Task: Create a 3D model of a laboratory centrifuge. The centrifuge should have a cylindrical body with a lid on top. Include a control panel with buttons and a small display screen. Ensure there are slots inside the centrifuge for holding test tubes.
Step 601:
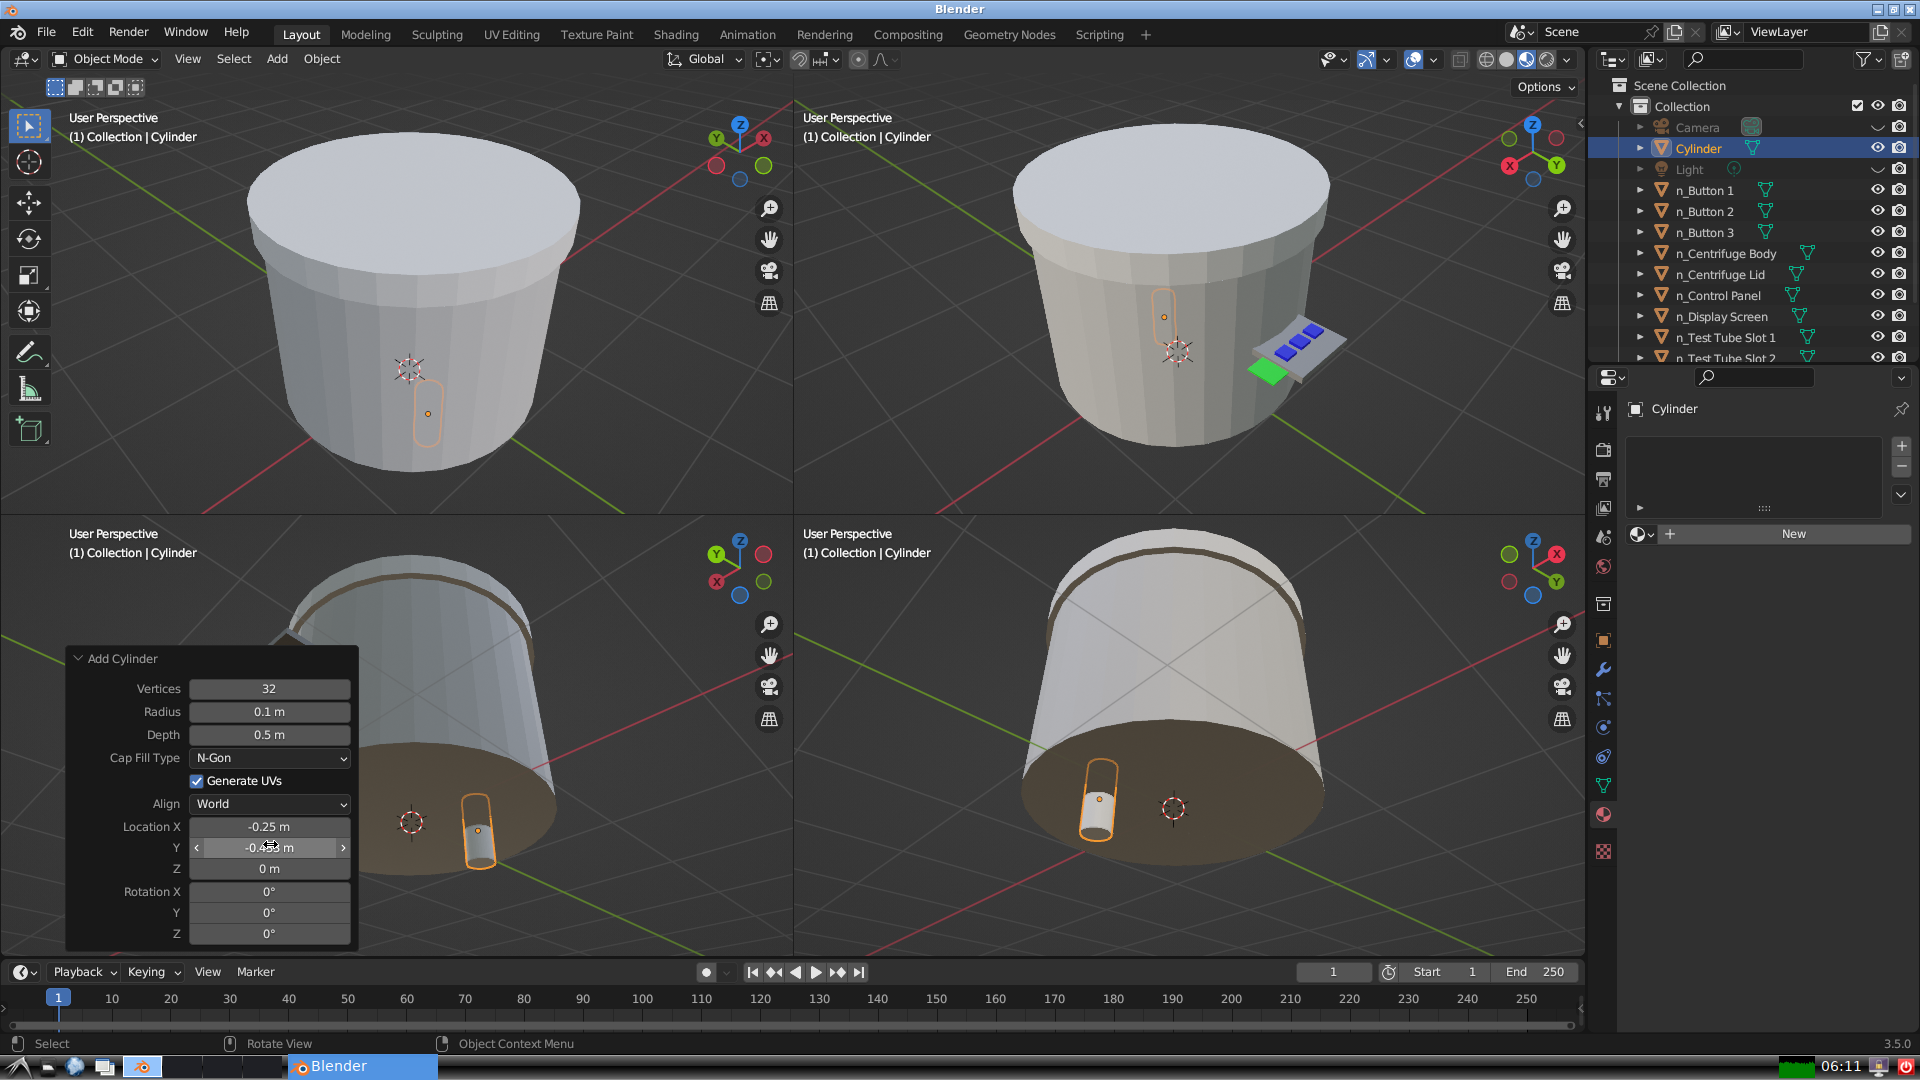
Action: {"mouse_move": [270, 868]}